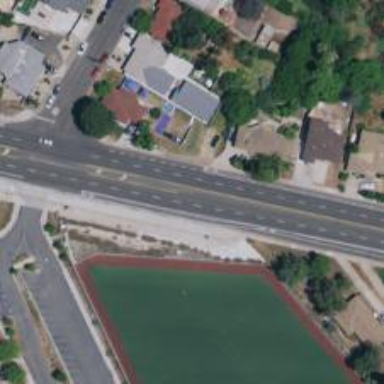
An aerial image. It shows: Secondary road with asphalt surface.